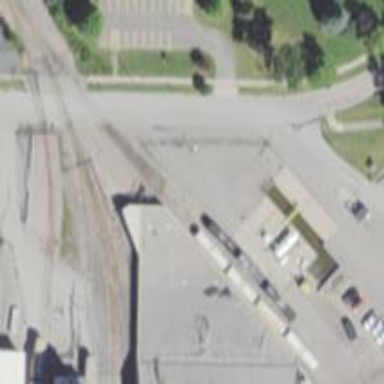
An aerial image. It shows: Railway siding for service.